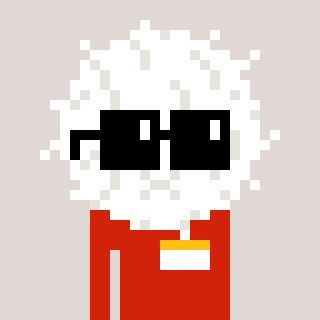
a pixel art character with square black sunglasses, a cottonball-shaped head and a red-colored body on a warm background